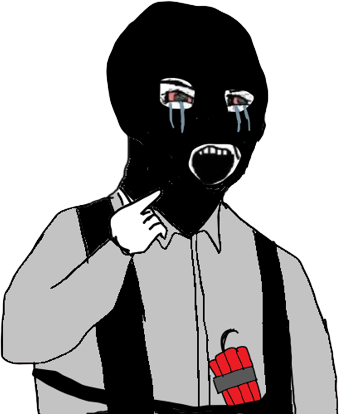
Label: 5_Crying_Wojak